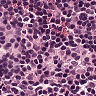
Metastatic tissue present: no